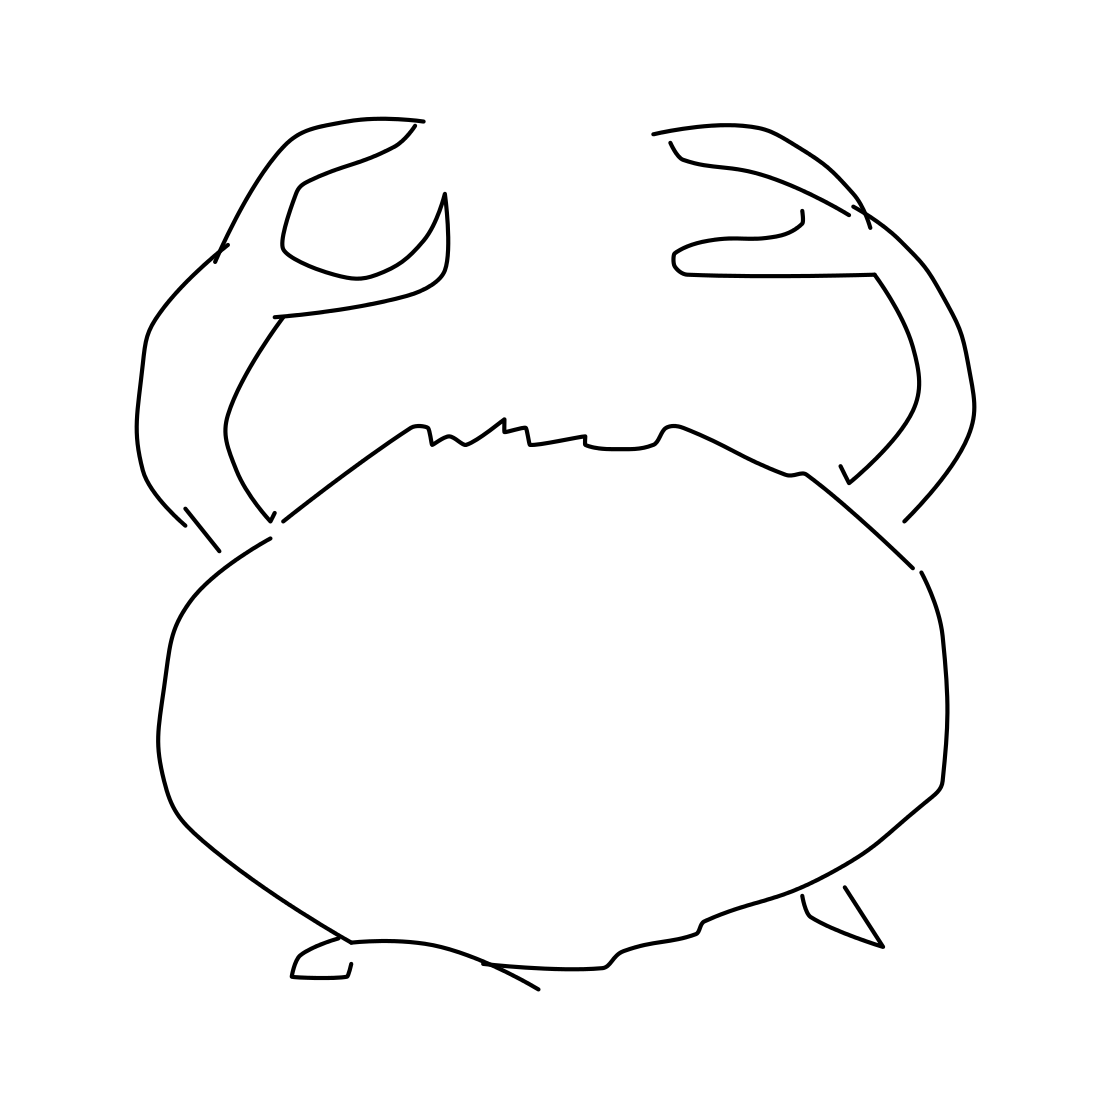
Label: crab